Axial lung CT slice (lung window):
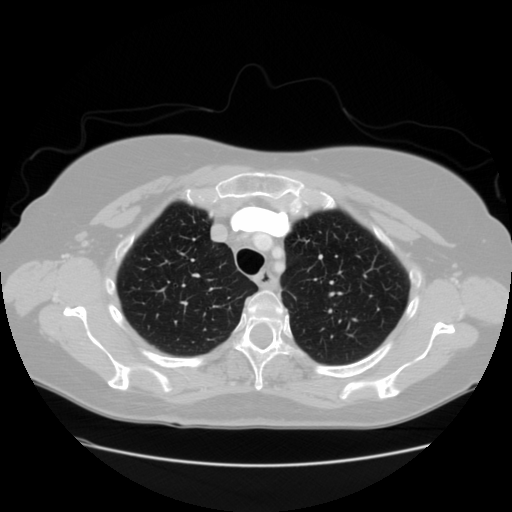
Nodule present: no